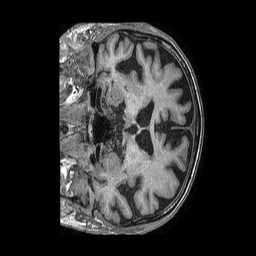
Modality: T1w
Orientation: coronal
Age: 75
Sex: male
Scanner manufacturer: philips
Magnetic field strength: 1.5 T
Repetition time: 0.007468 s
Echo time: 0.003401 s